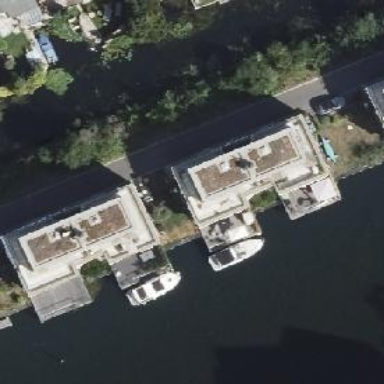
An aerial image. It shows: Apartment building with flat gray roof.